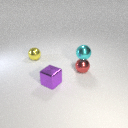
small red metal sphere below small cyan metal sphere